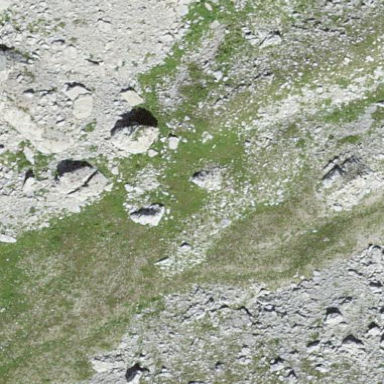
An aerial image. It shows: Natural scree.